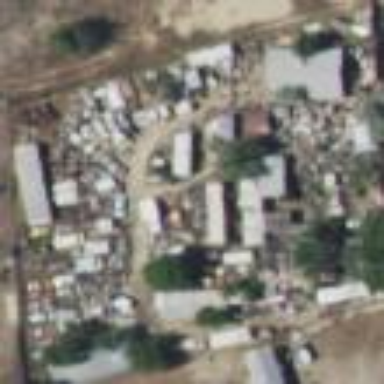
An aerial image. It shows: Industrial area designated as scrap yard.